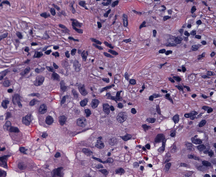
Tumor epithelial tissue: yes
Tumor-associated stroma tissue: yes
Normal tissue: no